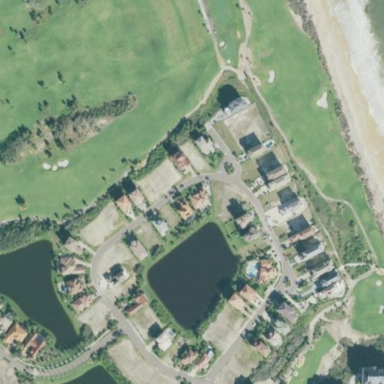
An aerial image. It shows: Golf bunker filled with natural sand.